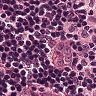
Metastatic tissue present: no